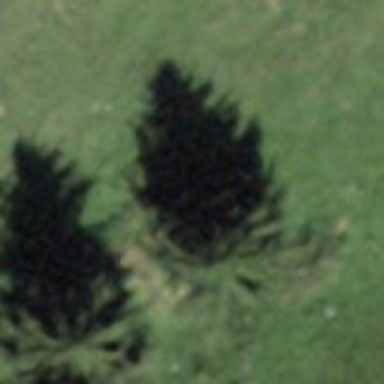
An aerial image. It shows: Row of trees in natural setting.